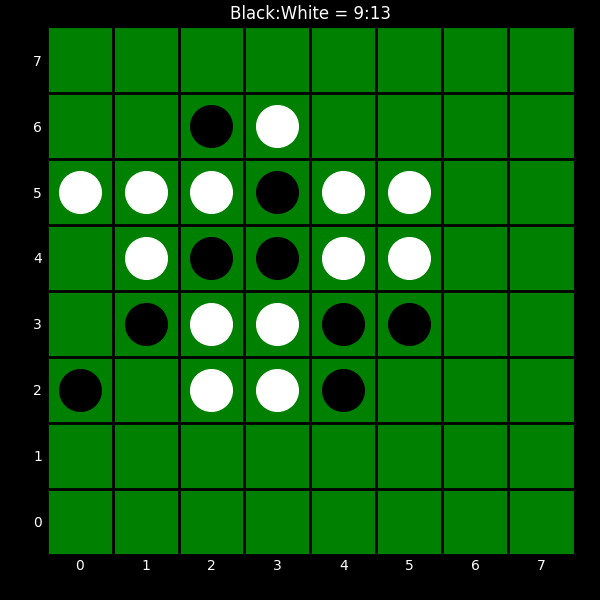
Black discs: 9
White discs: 13